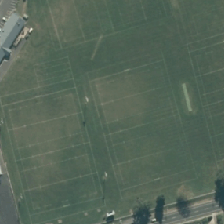
Land cover: urban_parkland